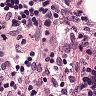
Metastatic tissue present: no